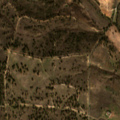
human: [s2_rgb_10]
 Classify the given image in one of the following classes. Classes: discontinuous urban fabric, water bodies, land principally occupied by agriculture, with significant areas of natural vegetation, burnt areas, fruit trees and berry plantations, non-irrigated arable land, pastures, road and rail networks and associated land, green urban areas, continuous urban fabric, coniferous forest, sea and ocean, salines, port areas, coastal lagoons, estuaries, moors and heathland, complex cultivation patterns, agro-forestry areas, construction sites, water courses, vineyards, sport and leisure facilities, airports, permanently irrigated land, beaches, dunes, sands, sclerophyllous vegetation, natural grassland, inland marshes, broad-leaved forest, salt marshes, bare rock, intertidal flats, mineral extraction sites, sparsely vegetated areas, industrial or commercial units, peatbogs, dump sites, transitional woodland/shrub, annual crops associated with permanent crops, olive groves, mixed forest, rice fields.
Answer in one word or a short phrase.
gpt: non-irrigated arable land, pastures, agro-forestry areas, transitional woodland/shrub